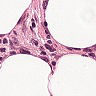
Metastatic tissue present: no